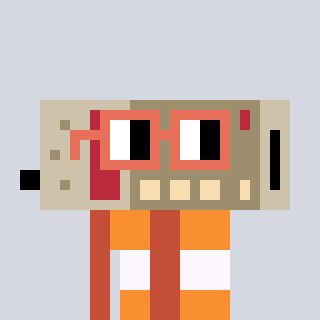
a pixel art character with square orange glasses, a cordless phone-shaped head and a rust-colored body on a cool background